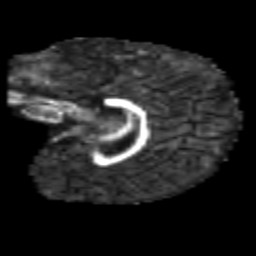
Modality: FA
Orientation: sagittal
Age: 7
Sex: male
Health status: healthy